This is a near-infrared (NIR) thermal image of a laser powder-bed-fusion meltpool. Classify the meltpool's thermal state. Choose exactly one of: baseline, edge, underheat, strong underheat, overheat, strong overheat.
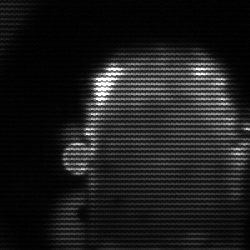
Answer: baseline